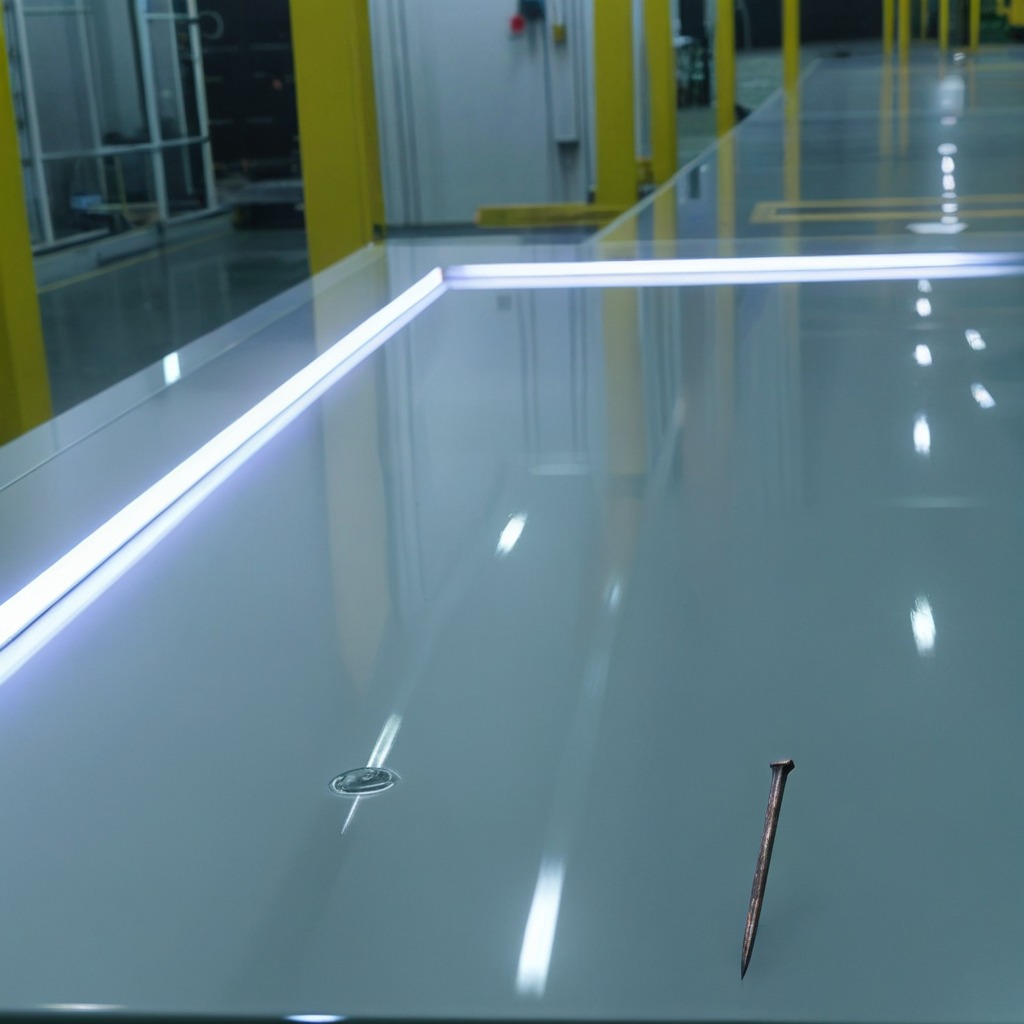
An iron nail is lying on the table.